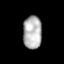
Tissue: lung
Cell type: Myeloid cells
Senescence score: 0.6083
Nuclear area (px): 605
Mean DAPI intensity: 179.896